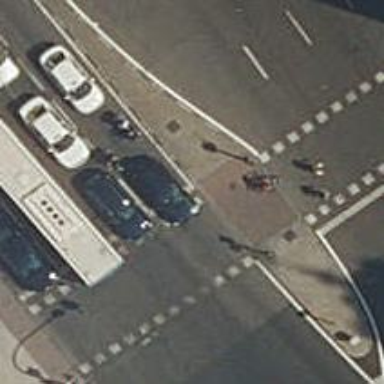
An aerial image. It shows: Traffic signals at road crossing.